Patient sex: F
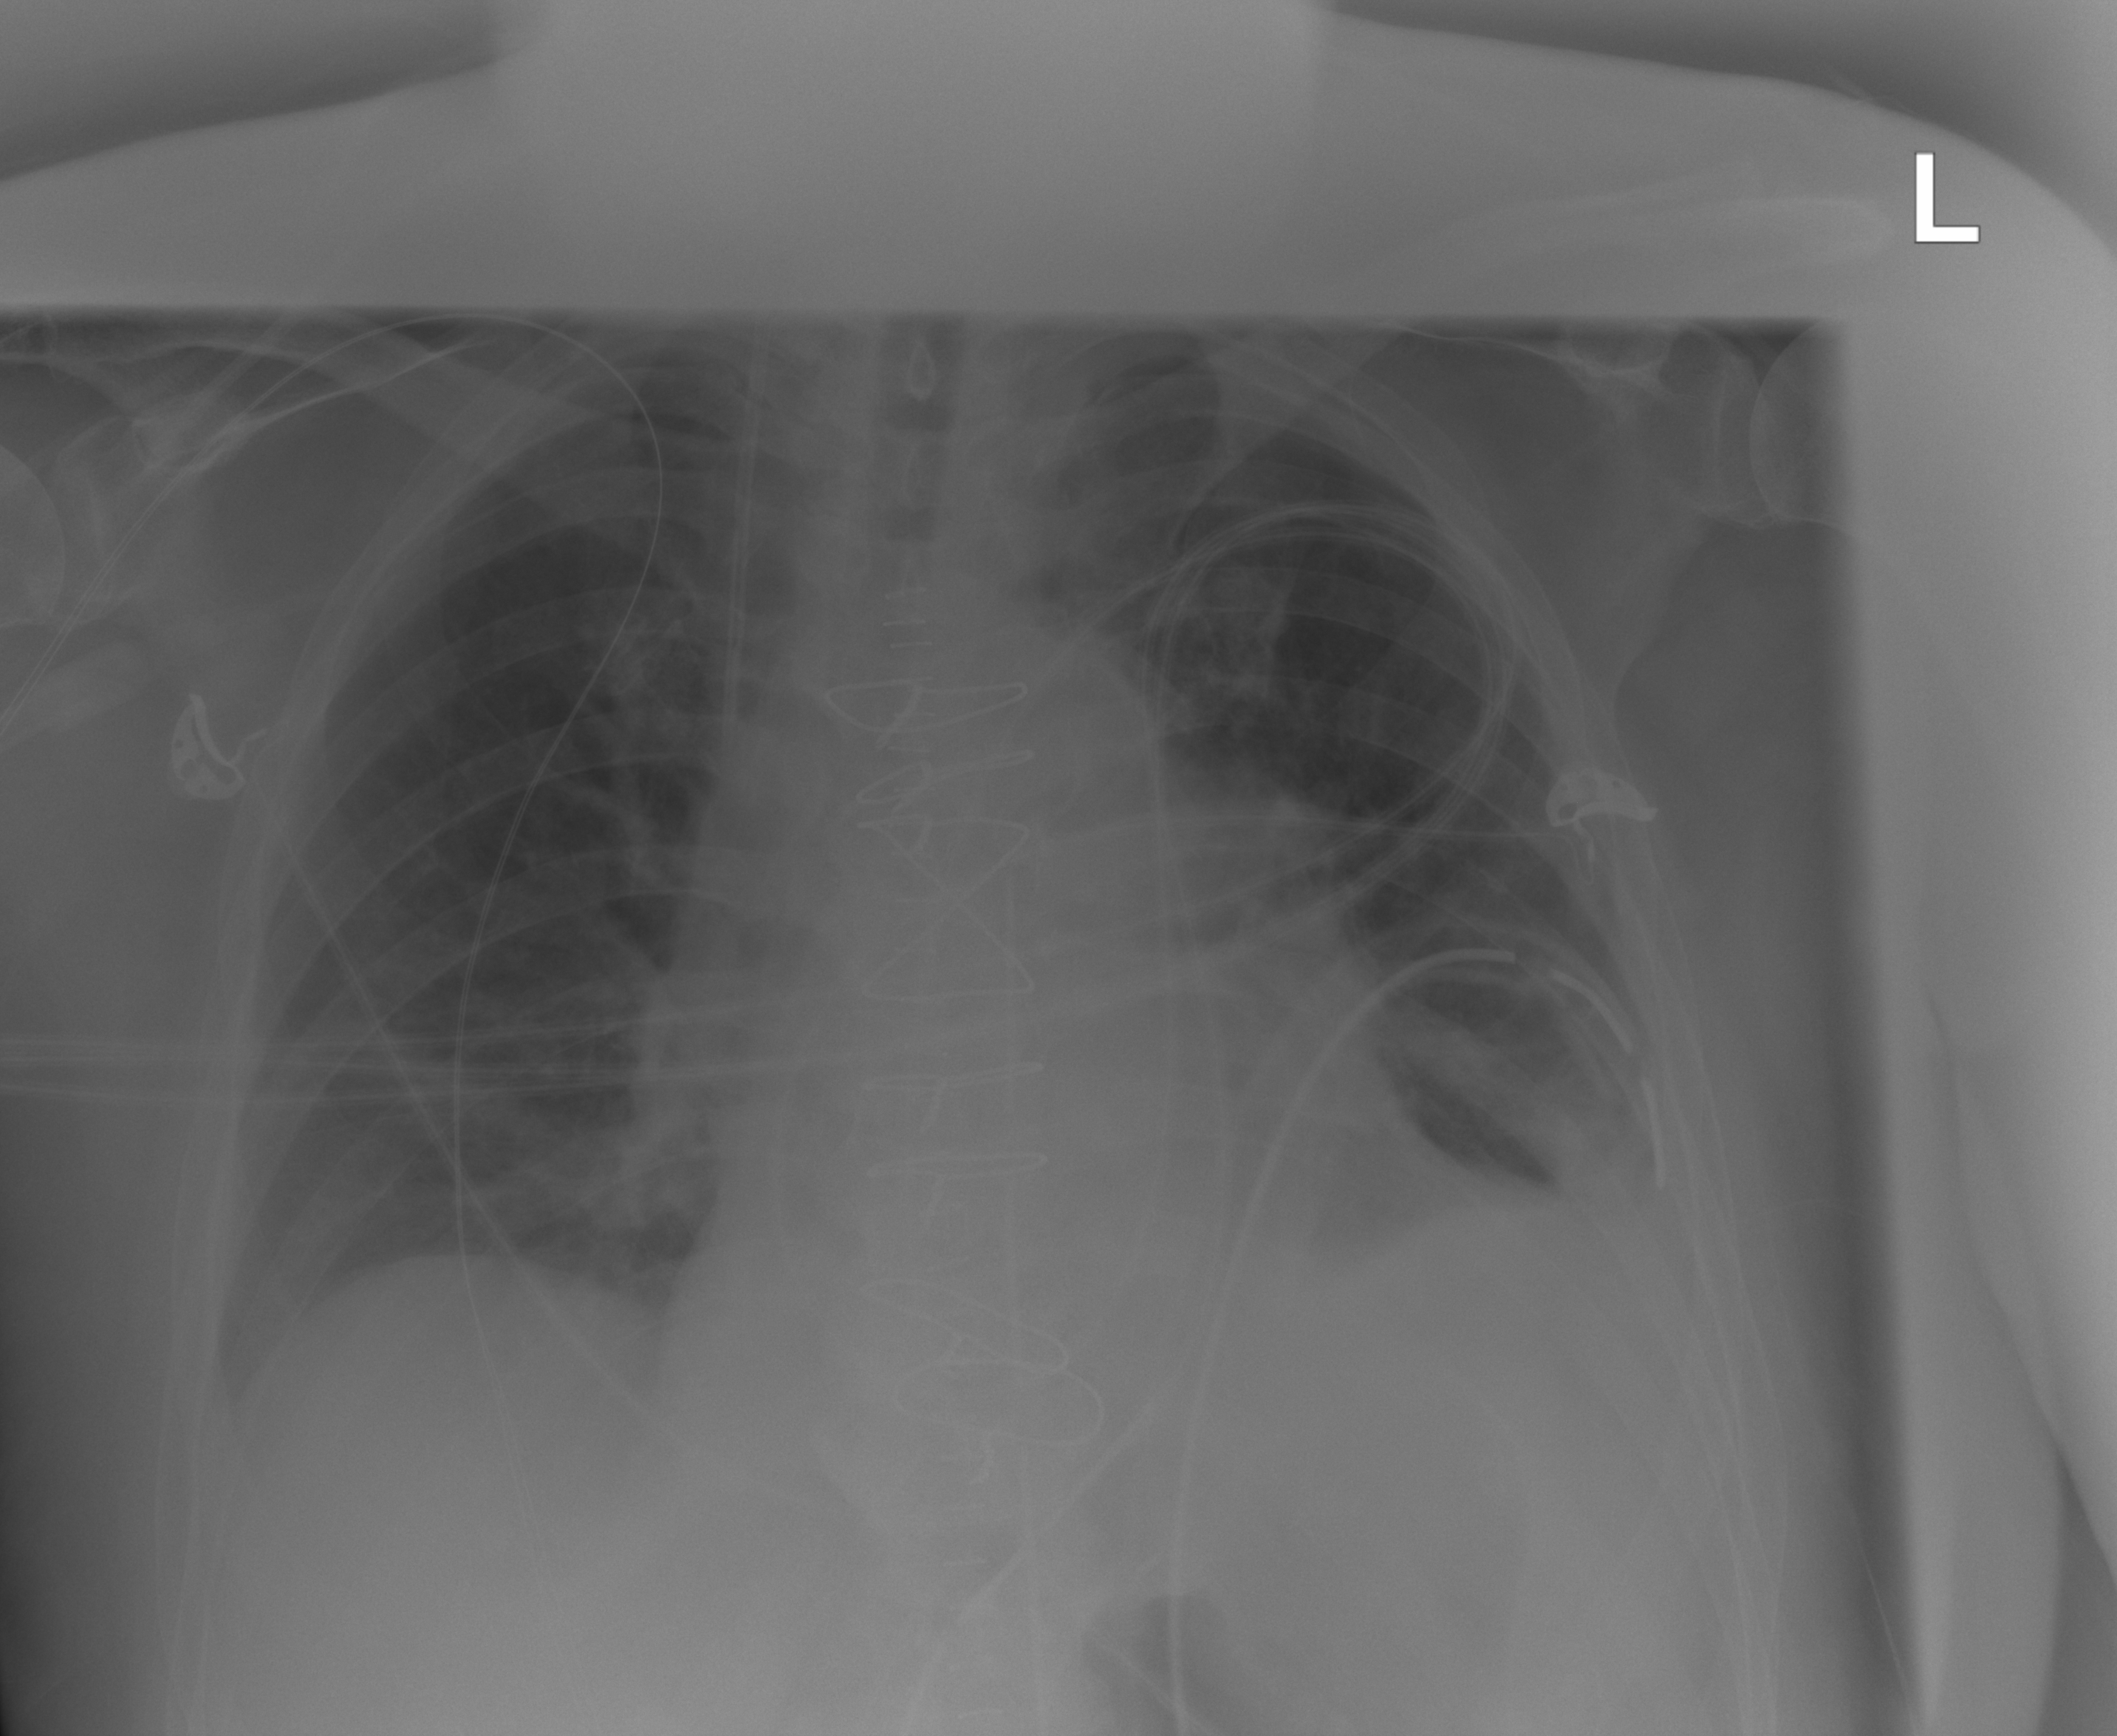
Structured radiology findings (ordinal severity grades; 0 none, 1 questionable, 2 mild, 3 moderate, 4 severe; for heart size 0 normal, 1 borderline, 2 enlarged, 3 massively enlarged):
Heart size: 0
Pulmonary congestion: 2
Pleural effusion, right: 0
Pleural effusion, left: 2
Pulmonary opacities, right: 2
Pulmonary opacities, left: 2
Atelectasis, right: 0
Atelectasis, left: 0